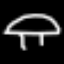
Label: mushroom